Question: I am looking for a way to have one consistent line across a date range that changes colors based on a categorical variable.
Let's say the data looks like this:
Date Value Category
1/1/14 - 10 - A
1/2/14 - 11 - A
1/3/14 - 20 - B
1/4/14 - 26 - B
1/5/14 - 50 - D
I would like the line to change colors as it passes through the different categories. Is there a way to do this with ggplot2? Or will I need to use a different library.
I can get the line graph, but it is broken and disjointed.

Currently I can get a scatterplot to do what I want with
'''
qplot(x=data1$date, y = data1$value,data = data1, color = data1$category,geom="point")
'''
However when I use "line" it tells me that
> Each group consist of only one observation. Do you need to adjust the group aesthetic?
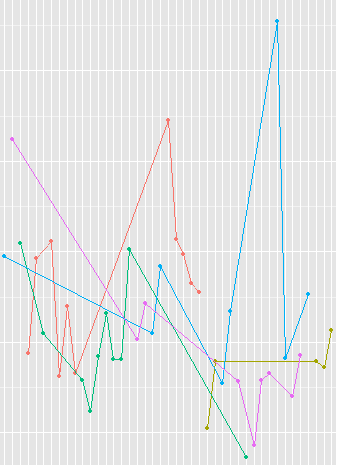
Answer: You need to assign a group variable:
using qplot:
'''
qplot(x=Date, y = Value,data = df, color = Category,group=1,geom="line")
'''
or ggplot:
'''
ggplot(df , aes(Date , Value , colour=Category , group=1)) + geom_line()
'''
Also note, in your qplot statement you do not need to use 'yourdata$' as you define the data = yourdata. If you use yourdata$var you will have problems using ggplot.